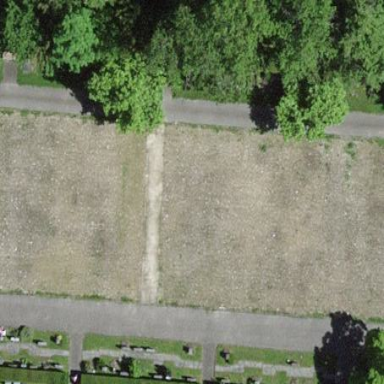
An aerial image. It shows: Graveyard.